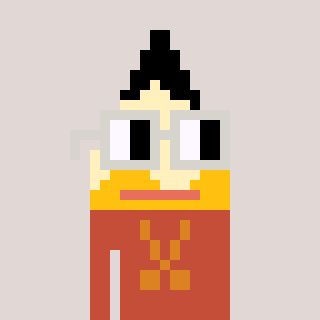
a pixel art character with square light gray glasses, a pencil-shaped head and a rust-colored body on a warm background